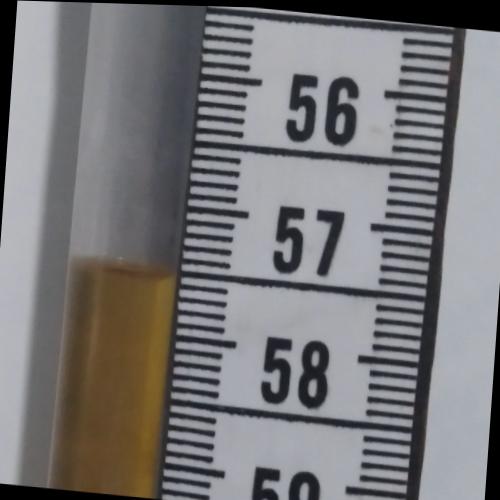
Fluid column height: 57.5 cm